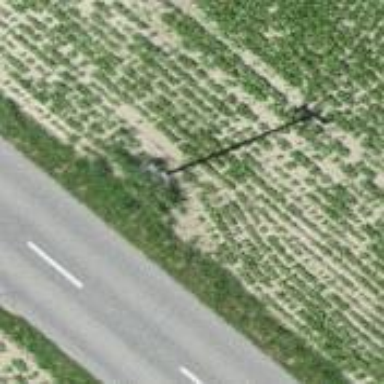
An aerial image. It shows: Power pole.